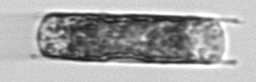
Label: Hemiaulus